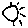
Label: sun